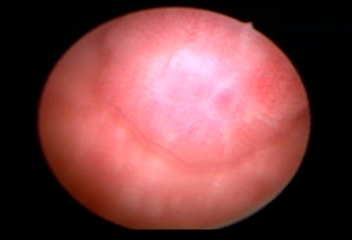
Modality: WLC
Class: Malignant
Subclass: HighGradePapillary
Lesion: L1
Stage: T1
Morphology: Papillary
Bladder cancer association: Yes
Annotated structures: Tumor